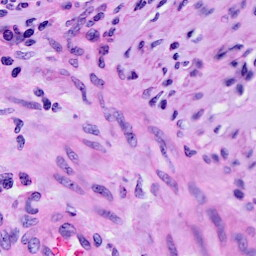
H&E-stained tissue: Cervix